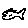
Label: fish